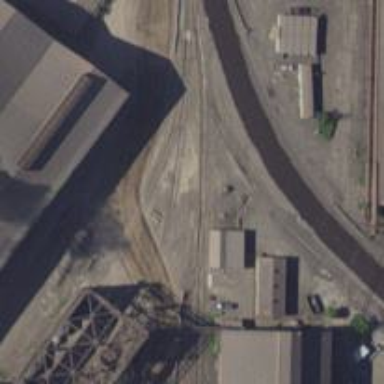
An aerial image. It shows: Rail spur service.